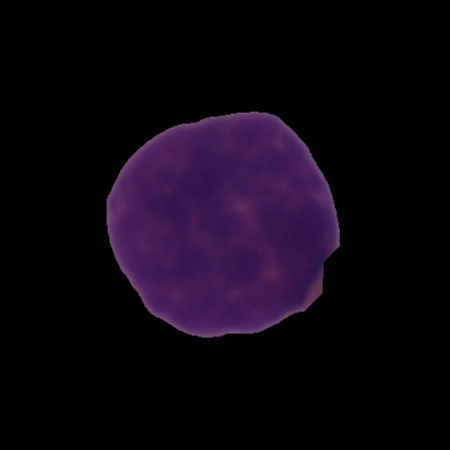
Label: cancer